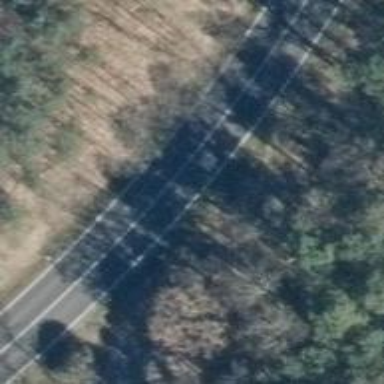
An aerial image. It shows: Secondary road with asphalt surface.